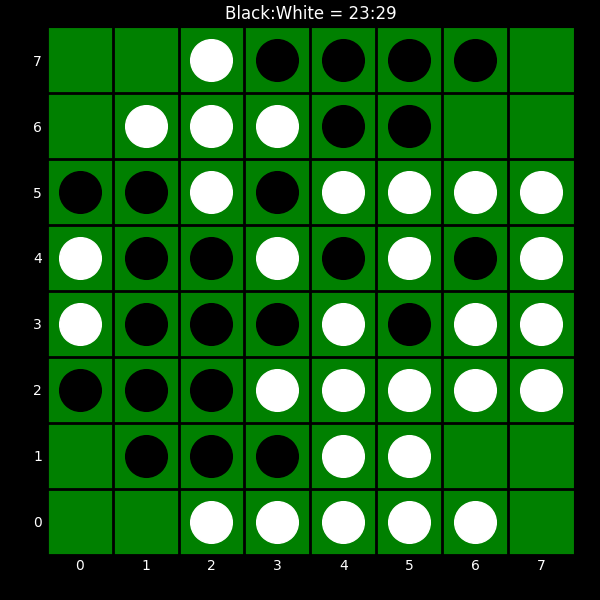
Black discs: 23
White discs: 29